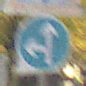
Verkehrszeichen: VorgeschriebeneFahrtrichtungGeradeausOderLinks
Zusatzzeichen oben: Lichtzeichenanlage
Umgebung: Outdoor, Urban
Tageszeit: SunriseSunset
Wetter: PartlyCloudy
Licht: Natural
Jahreszeit: Autumn
Kontrast: HighContrast